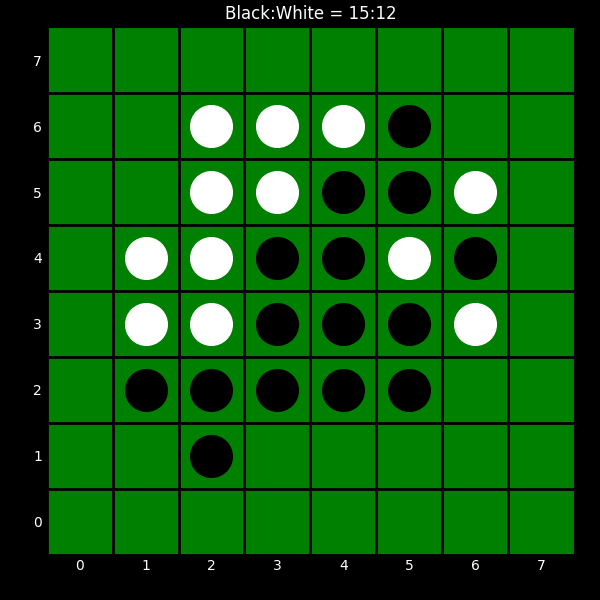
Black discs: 15
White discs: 12